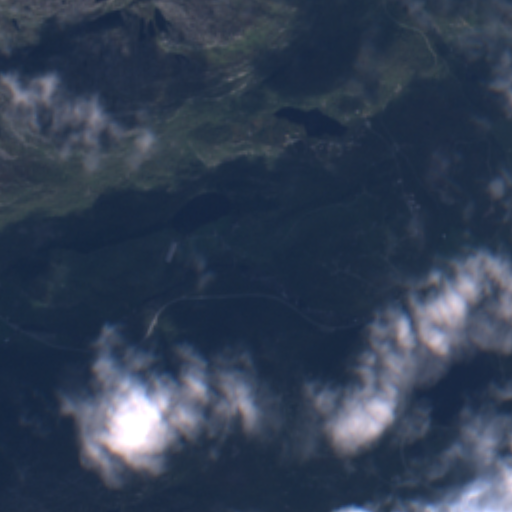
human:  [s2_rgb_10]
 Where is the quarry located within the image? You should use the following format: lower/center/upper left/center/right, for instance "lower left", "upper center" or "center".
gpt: The quarry is located in the center right of the image.
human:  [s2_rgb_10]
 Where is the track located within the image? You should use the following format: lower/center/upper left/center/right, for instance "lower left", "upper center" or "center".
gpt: There is no track in the image.